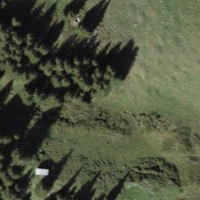
EUNIS habitat code: 23
Species observed at this site:
Gentianella campestris